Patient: sex F, age 59
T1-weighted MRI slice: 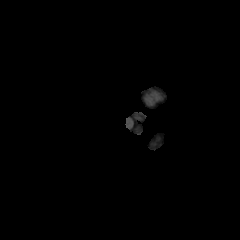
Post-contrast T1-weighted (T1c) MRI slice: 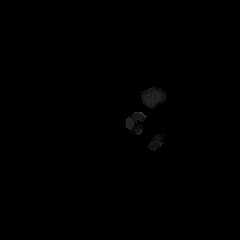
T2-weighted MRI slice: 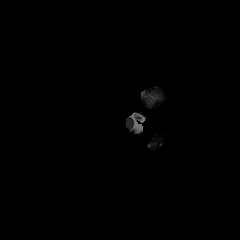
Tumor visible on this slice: no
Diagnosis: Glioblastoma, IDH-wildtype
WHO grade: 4